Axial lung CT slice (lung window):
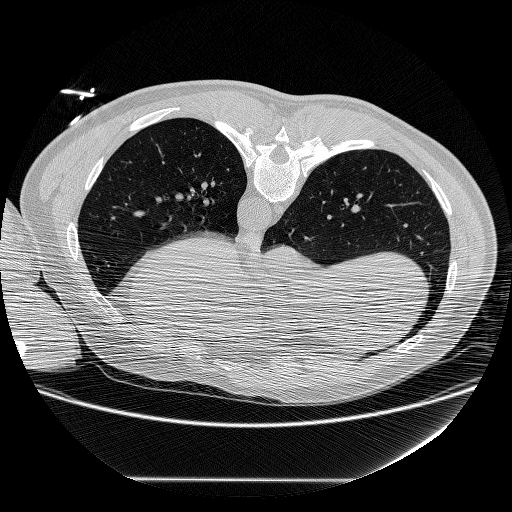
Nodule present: no